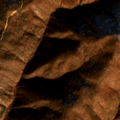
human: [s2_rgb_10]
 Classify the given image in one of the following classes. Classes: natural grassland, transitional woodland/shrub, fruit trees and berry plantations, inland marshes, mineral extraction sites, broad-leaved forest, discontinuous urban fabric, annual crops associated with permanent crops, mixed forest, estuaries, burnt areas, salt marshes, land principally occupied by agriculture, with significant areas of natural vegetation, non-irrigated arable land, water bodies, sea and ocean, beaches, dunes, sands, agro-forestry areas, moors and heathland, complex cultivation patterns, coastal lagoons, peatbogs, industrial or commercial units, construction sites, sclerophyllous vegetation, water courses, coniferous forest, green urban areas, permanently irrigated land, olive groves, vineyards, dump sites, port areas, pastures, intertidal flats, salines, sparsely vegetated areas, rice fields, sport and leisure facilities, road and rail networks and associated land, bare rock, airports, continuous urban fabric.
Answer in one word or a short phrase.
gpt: broad-leaved forest, transitional woodland/shrub